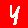
Digit: 4